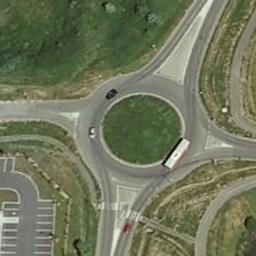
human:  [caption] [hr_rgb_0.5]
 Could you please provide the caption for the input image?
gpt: The roundabout is surrounded by grass .

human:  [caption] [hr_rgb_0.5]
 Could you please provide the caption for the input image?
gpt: The roundabout with four exits and entrances is in the lawn and a parking lot is next to the roundabout .

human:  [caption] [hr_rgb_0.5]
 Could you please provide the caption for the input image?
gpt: The roundabout is on the grass .

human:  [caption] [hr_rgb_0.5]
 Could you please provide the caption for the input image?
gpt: There are several moving vehicles on the road at the roundabout, And there is a large lawn around the roundabout .

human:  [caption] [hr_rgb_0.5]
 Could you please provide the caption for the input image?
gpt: There are green lawns around the roundabout .